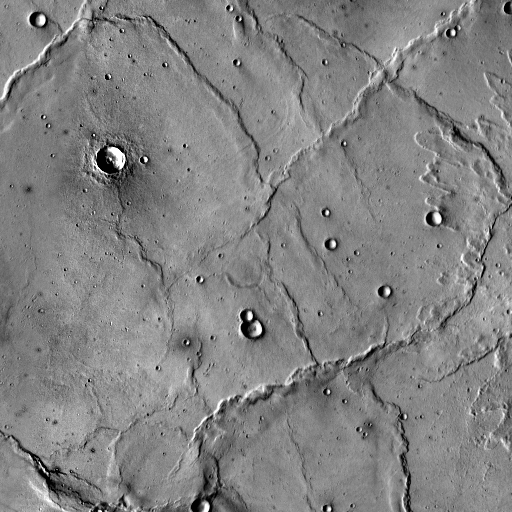
Crater classes present: Background, Other, Layered, Buried, Secondary